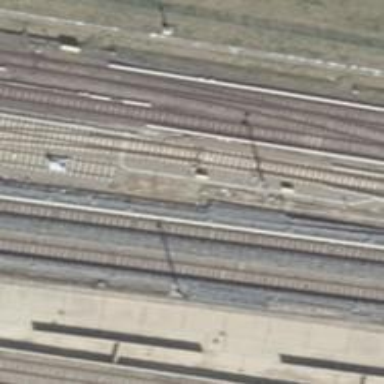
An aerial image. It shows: Electrified rail passing through service yard.